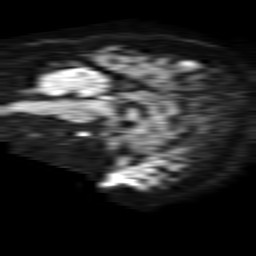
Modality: TRACE
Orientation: sagittal
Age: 47
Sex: female
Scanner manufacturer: philips
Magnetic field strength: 1.5 T
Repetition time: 4.6 s
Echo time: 0.08517 s